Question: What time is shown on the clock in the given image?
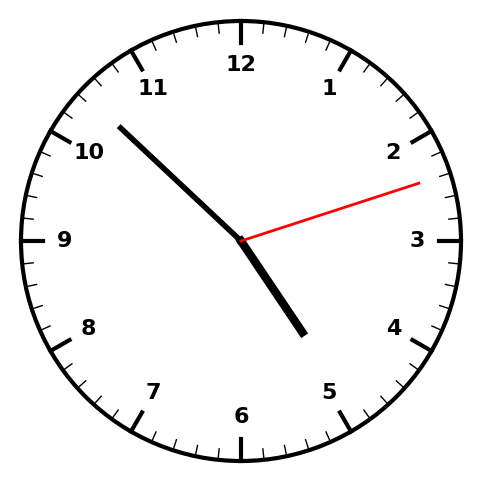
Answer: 04:52:12